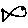
Label: fish